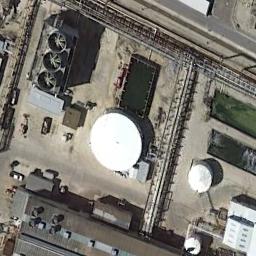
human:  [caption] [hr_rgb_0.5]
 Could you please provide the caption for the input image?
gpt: There are many buildings of different sizes near the storage tanks .

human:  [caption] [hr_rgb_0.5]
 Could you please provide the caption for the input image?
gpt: There are five storage tanks on the side of the white house .

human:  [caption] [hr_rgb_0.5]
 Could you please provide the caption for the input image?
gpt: There is a big and two small white storage tanks on the bare land .

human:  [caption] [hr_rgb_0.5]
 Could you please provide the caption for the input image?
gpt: In the factory there are many neatly arranged storage tanks of different sizes and many pipelines and many buildings .

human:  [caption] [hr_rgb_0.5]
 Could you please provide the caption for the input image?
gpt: There are two white storage tanks beside some buildings .